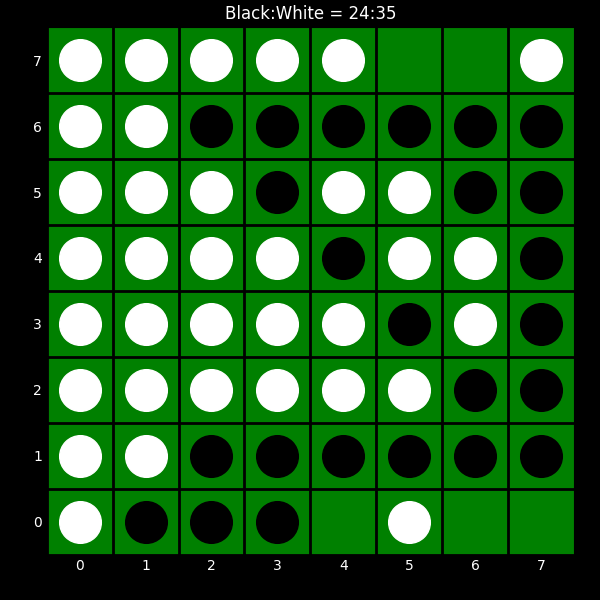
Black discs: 24
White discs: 35